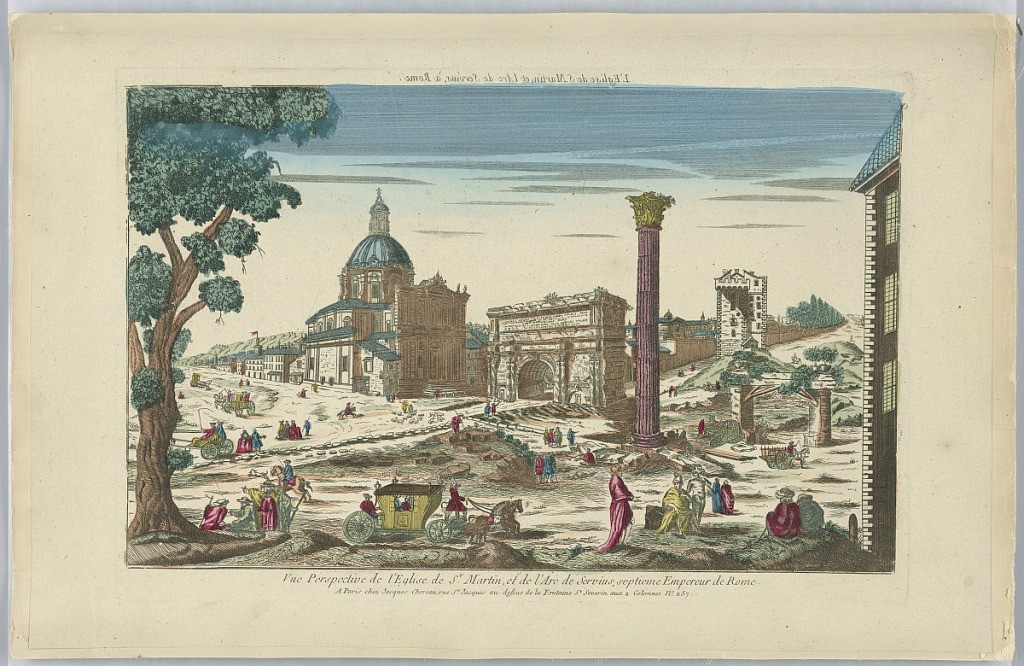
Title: Peep-Show Print
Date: mid-18th century
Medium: Engraving and brush and wash on paper
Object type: Print
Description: Peep-show print